Interaction volume radius: 5 \u00c5
Interaction volume height: 10 \u00c5
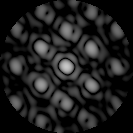
Disorder parameter: 0.3649